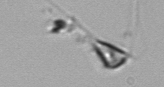
Label: Asterionellopsis_glacialis